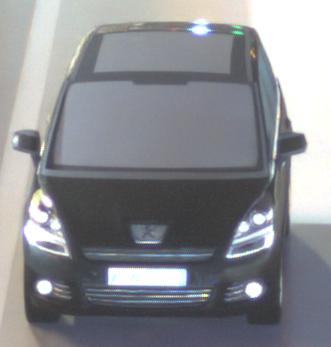
Make: Peugeot
Model: 5008 120 VTi
Detailed model: 5008 (I) Van
Model produced from: 2009/10
Model produced until: 2011/07
Doors: 5
Color: black
Road condition: wet road
Daytime: night
Contrast: high contrast